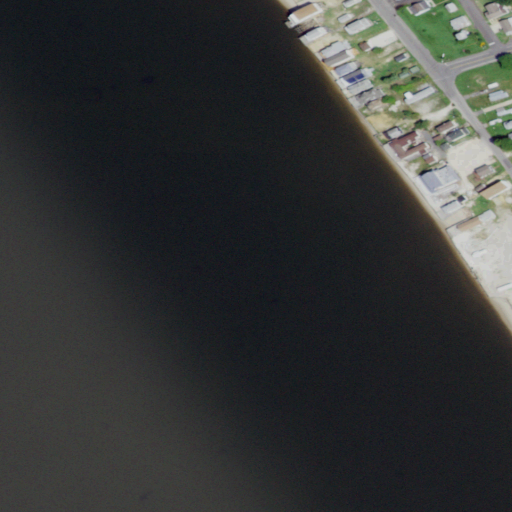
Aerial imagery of beach in New Jersey named Fortescue Beach containing open water, medium intensity development, high intensity development, barren land, and low intensity development